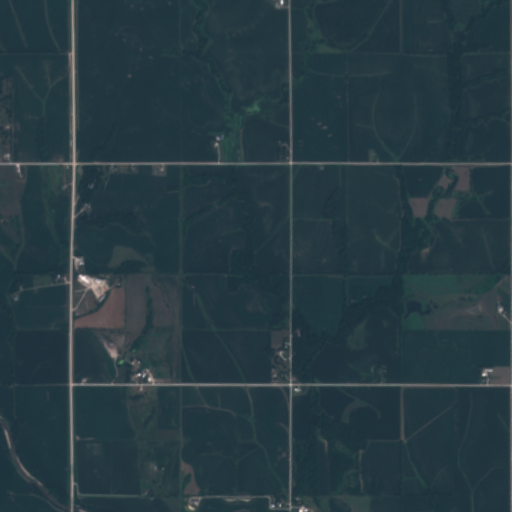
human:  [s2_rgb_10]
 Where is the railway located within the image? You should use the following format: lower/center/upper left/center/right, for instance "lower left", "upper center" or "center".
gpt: The railway is located in the lower left of the image.
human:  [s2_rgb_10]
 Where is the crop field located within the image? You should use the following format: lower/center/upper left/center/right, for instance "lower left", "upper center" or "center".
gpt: There is no crop field in the image.